Interaction volume radius: 10 \u00c5
Interaction volume height: 35 \u00c5
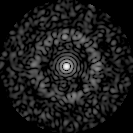
Disorder parameter: 0.8434